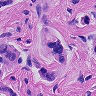
Metastatic tissue present: yes